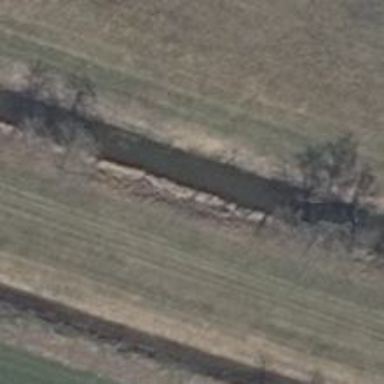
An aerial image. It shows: Canal.